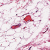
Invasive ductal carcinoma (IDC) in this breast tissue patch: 0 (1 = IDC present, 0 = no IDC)